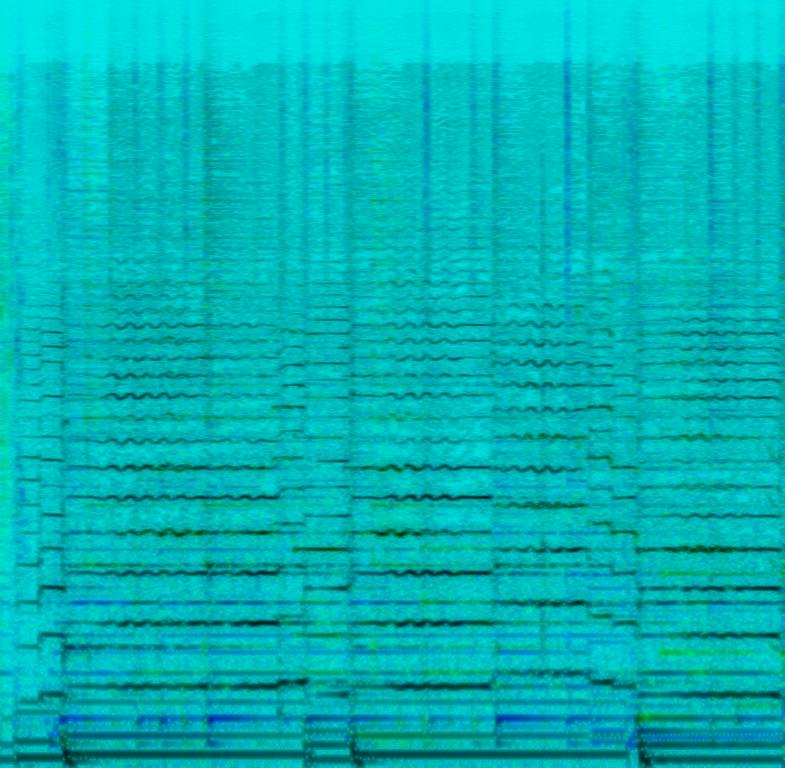
This is an instrumental piece from a soap opera soundtrack. The violin and the acoustic guitar are playing a mellow tune while there is an occasional piano tune in the background. The rhythm is kept by a very quiet acoustic drum beat. The atmosphere is gentle and romantic. This piece could be used in the soundtrack of romance movies where the characters are having a good time in the presence of each other.